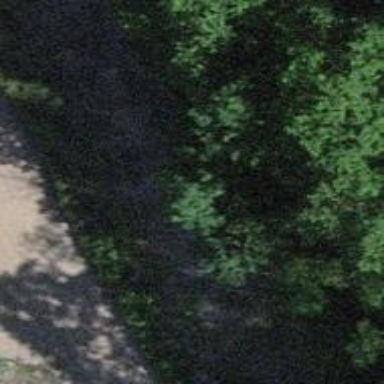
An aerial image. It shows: Abandoned railway with embankment.